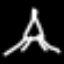
Label: The Eiffel Tower